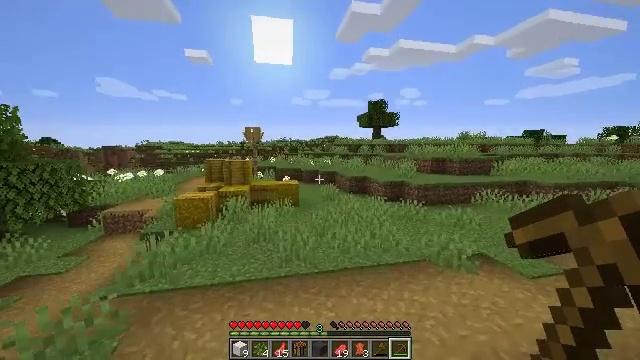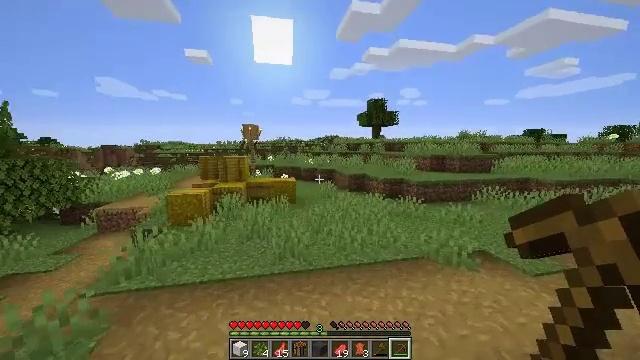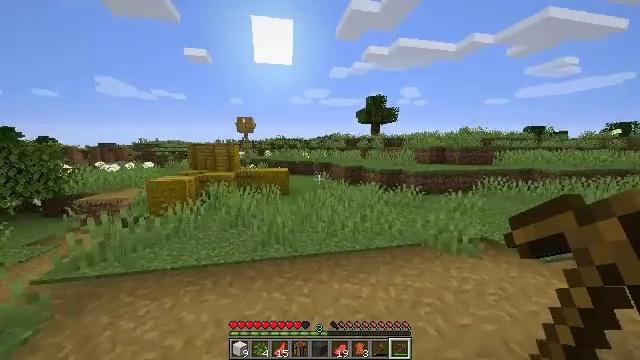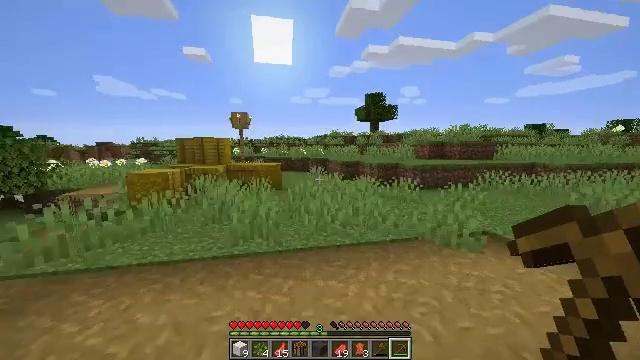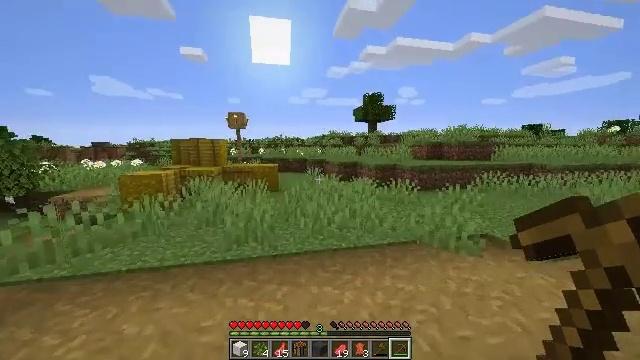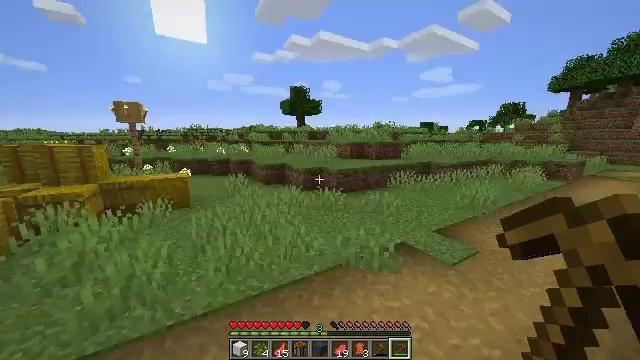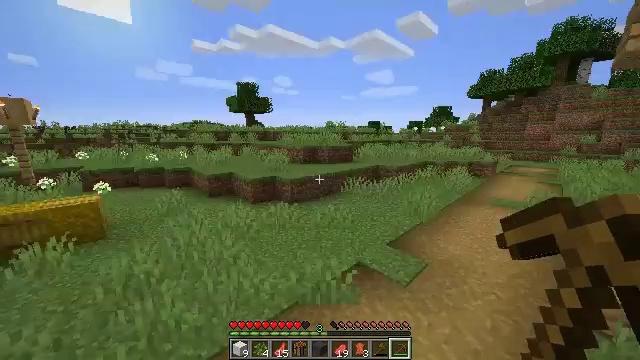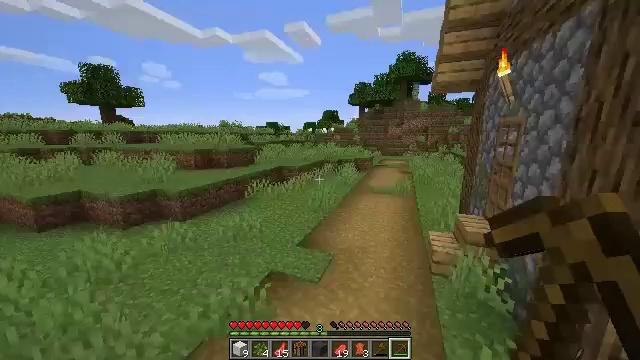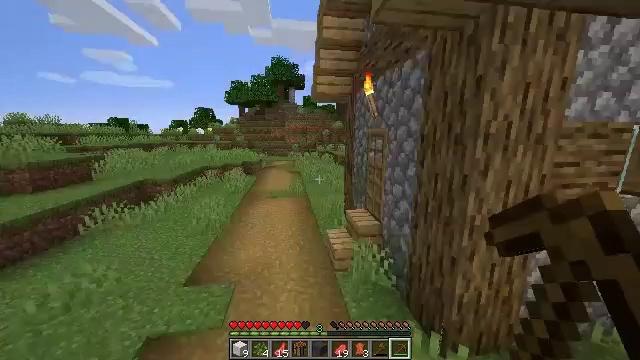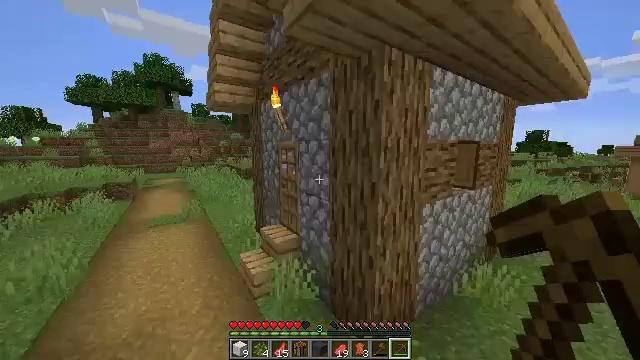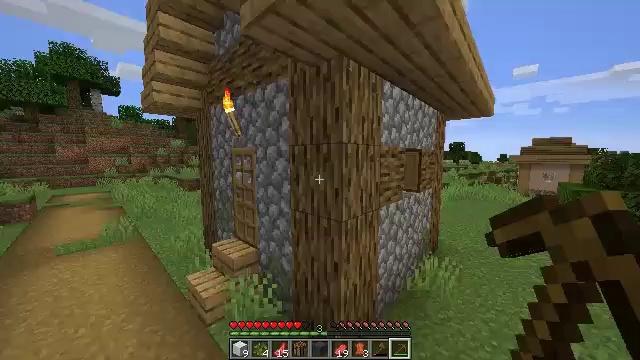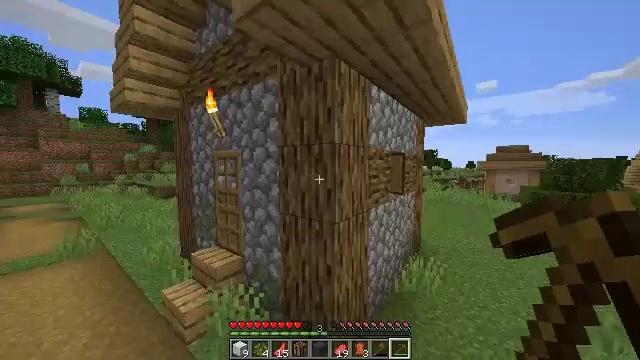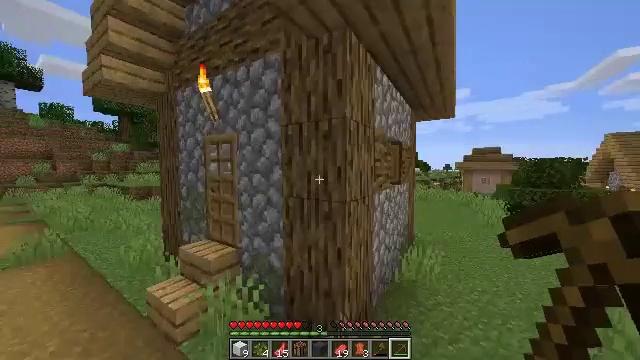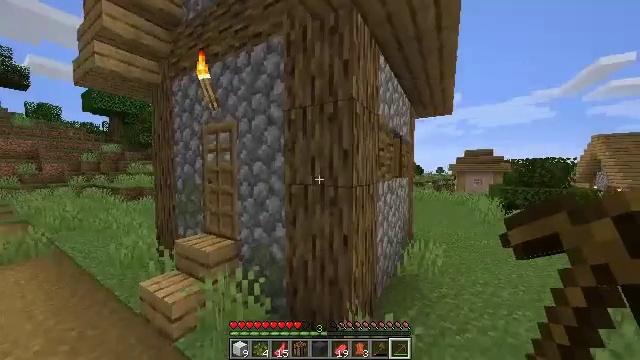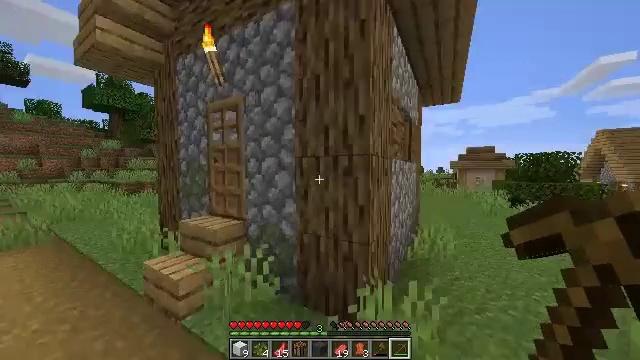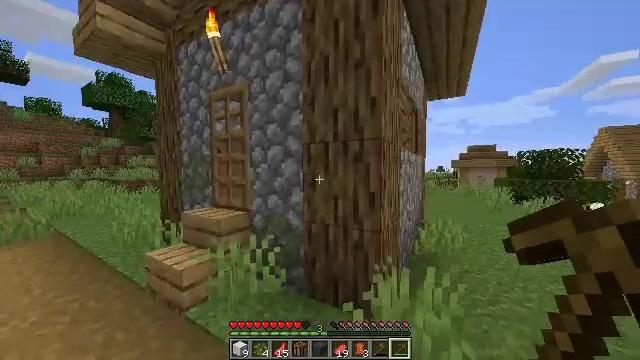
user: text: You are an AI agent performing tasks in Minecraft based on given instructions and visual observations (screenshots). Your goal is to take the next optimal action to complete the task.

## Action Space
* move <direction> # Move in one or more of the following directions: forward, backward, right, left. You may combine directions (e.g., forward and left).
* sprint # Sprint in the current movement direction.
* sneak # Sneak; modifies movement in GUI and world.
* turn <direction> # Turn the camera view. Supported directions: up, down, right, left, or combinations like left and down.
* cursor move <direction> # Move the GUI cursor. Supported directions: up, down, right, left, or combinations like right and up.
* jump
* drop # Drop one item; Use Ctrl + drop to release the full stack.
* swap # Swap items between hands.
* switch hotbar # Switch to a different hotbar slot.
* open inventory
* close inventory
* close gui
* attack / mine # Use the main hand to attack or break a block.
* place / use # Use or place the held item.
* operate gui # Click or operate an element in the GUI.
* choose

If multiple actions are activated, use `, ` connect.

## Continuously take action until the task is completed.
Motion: motion action
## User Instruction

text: Remove the white bed from its place.
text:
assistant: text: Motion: move forward and move right, jump
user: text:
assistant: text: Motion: move forward and move right, jump
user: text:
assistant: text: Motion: move forward and move right, jump
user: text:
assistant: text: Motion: move forward and move right, jump
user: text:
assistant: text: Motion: move forward and move right, turn right and down, jump
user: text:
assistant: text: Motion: move forward and move right, turn right, jump
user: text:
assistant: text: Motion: move forward and move right, turn right, jump
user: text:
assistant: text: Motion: move forward and move right, turn right, jump
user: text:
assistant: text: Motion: move forward and move right, turn right and up, jump
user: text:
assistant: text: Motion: move forward, turn right and up, jump
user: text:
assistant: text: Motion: move forward, turn right and up
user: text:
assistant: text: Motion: move forward, turn right
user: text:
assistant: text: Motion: move forward, turn right
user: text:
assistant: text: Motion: move forward
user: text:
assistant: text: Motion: move forward
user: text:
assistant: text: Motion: move forward and move left
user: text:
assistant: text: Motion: move forward and move left
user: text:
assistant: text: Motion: move forward and move left, turn left
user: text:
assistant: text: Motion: move forward and move left, turn left
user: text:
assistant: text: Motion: move forward and move left
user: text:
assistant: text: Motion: move forward and move left
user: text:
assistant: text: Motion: move forward and move left, turn right
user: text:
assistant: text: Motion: move forward and move left, use / place
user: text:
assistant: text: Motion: move forward, turn right, use / place
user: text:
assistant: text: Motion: move forward, turn right
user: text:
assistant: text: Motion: move forward, turn right
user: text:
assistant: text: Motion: move forward, turn right
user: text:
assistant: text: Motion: move forward, turn right
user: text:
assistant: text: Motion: move forward, turn right
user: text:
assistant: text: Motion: move forward, turn right